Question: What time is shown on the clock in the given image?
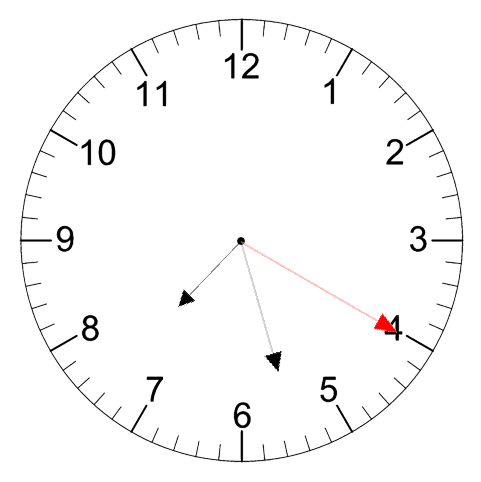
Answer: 07:27:20